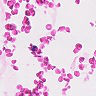
Metastatic tissue present: no